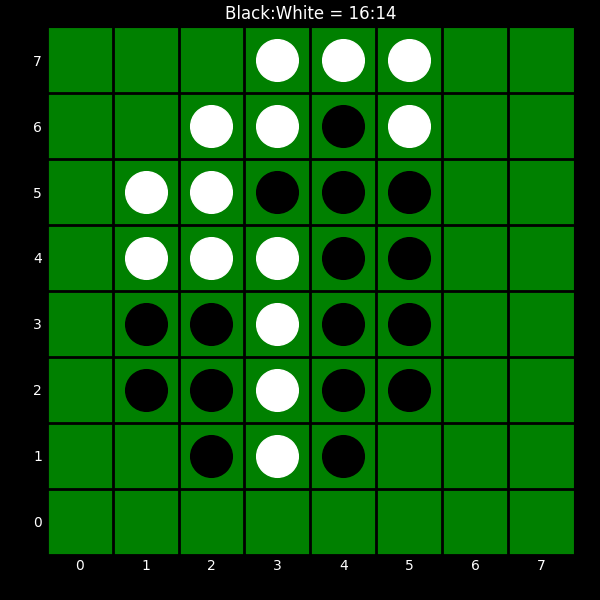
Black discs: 16
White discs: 14